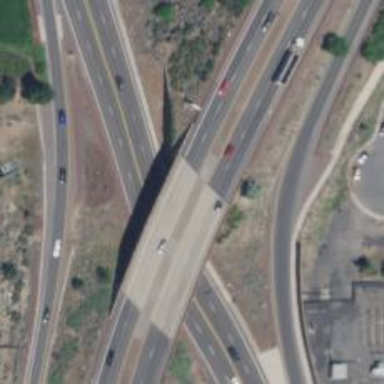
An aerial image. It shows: Bridge crossing over highway trunk expressway.